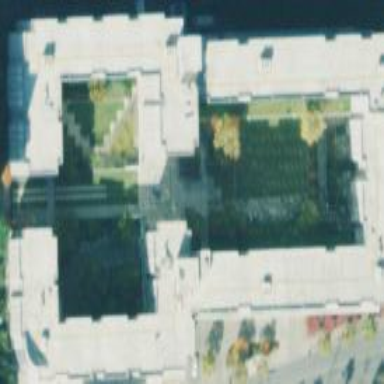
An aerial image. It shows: Dormitory building.